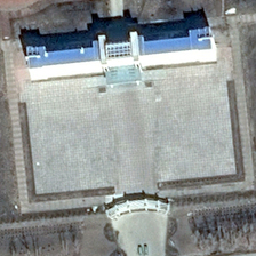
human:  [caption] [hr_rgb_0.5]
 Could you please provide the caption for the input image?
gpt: The square is not finished yet.

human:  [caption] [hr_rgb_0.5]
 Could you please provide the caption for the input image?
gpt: The watch is not finished yet.

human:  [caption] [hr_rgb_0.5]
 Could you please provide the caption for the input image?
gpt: The square is not completed.

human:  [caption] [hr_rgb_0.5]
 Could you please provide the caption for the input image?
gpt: The square is not over yet.

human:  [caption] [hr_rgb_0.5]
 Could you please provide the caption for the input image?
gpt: The square is not finished yet.